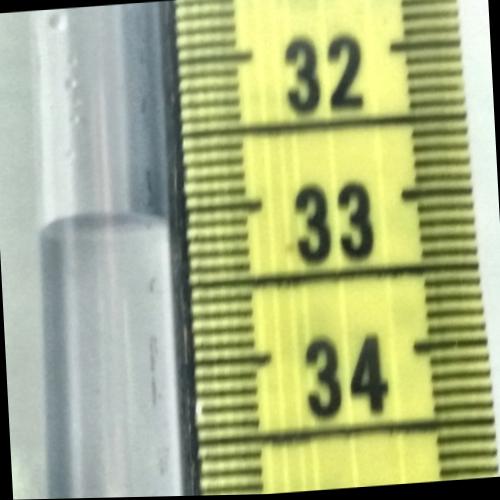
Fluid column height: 33.0 cm